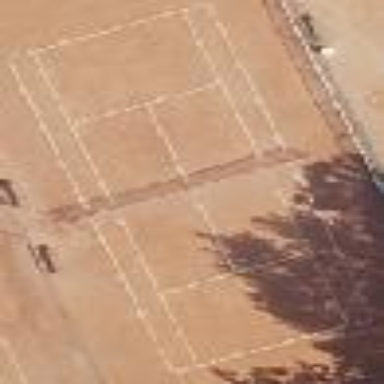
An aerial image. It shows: Tennis court on pitch designated for leisure land.